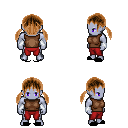
a pixel art fantasy rpg character, male body template, dark elf, purple skin, brown sleeveless shirt, red pants, brown twin-tailed hairstyle, white cloth bracers, black slippers, four views (front, back, left, right), 2x2 character sprite sheet, small pixel art, hard edges, no anti-aliasing